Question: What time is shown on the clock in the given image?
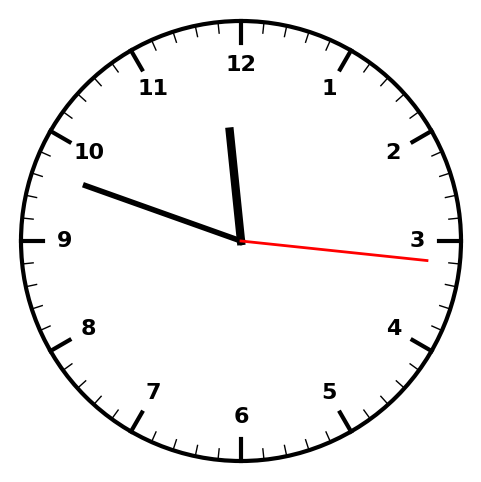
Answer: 11:48:16